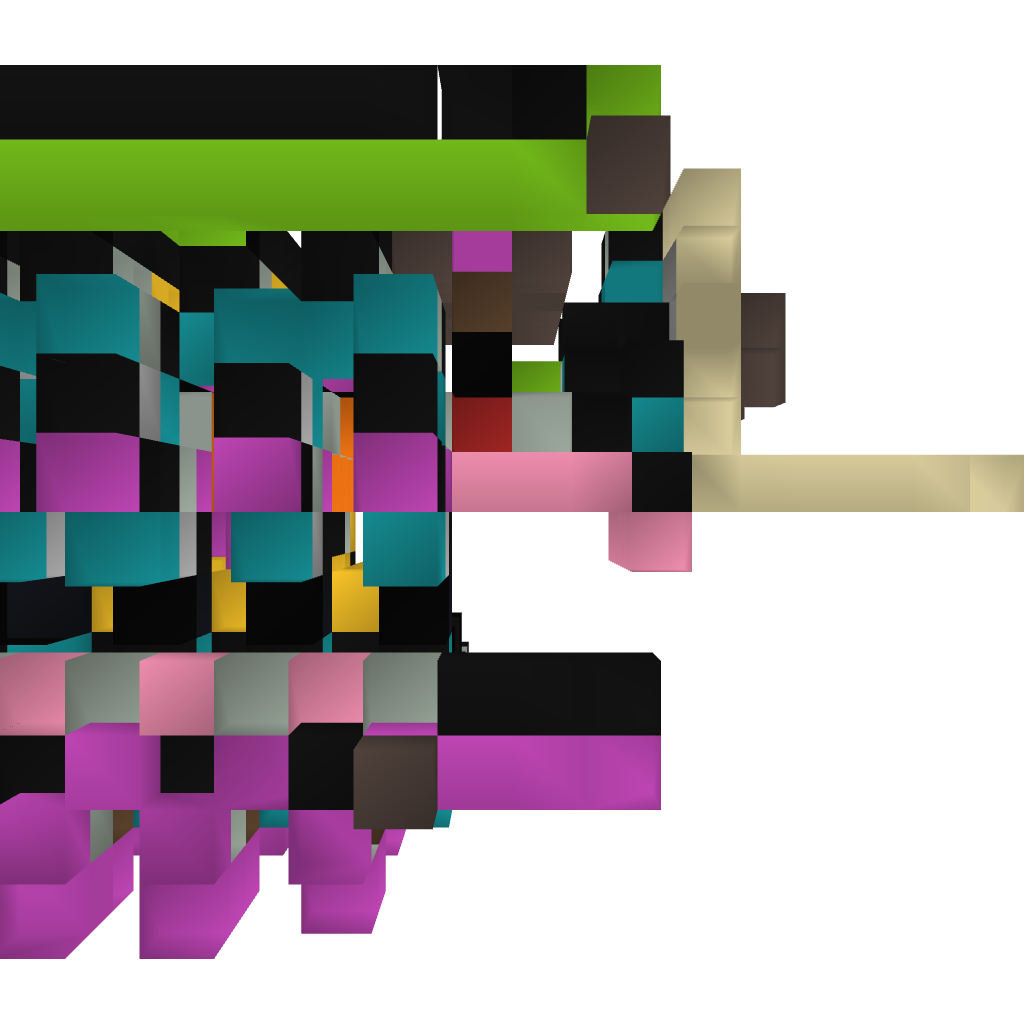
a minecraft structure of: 9 Digit Combination Lock